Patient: sex F, age 71
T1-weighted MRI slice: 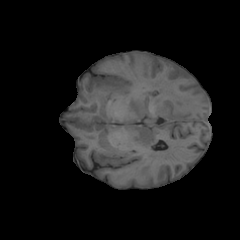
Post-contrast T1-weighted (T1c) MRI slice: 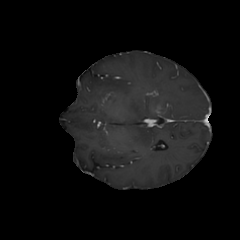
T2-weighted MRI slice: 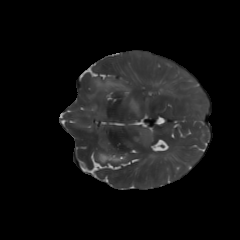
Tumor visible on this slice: yes
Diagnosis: Glioblastoma, IDH-wildtype
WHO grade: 4